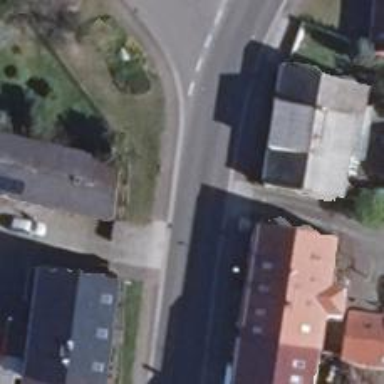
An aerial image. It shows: Secondary road with asphalt surface.